Interaction volume radius: 5 \u00c5
Interaction volume height: 20 \u00c5
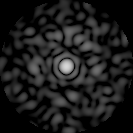
Disorder parameter: 0.8133